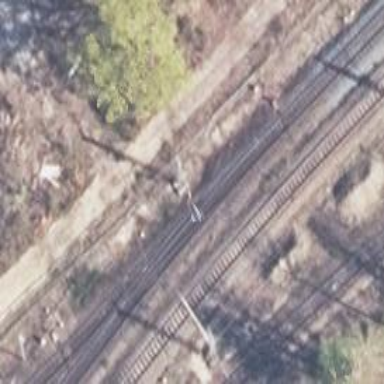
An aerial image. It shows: Railway switch.